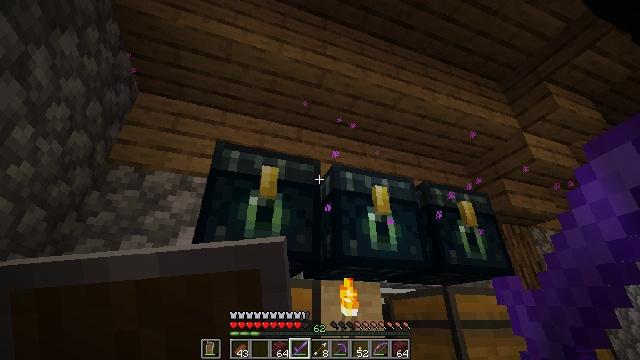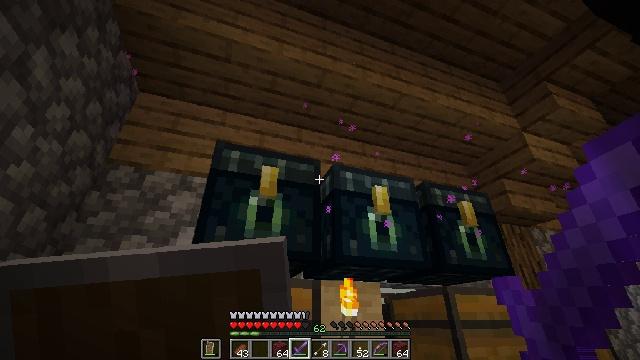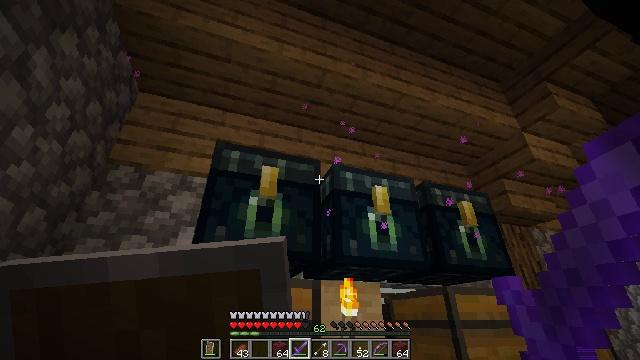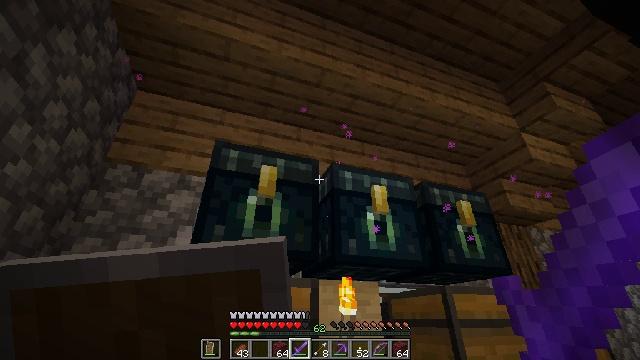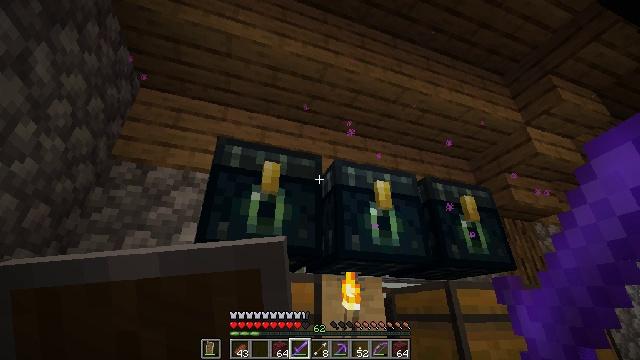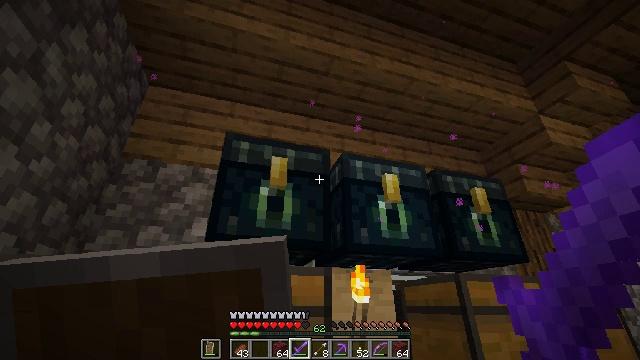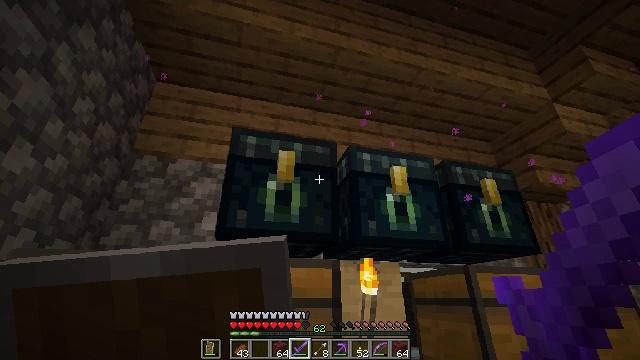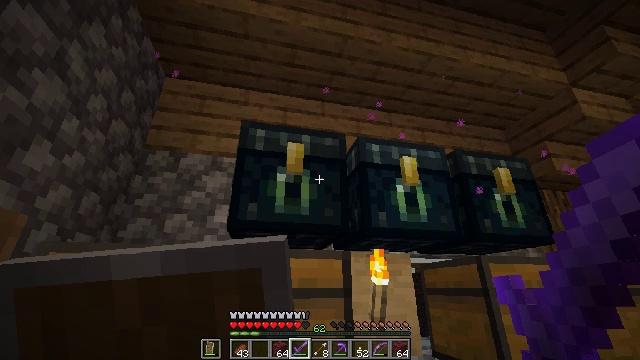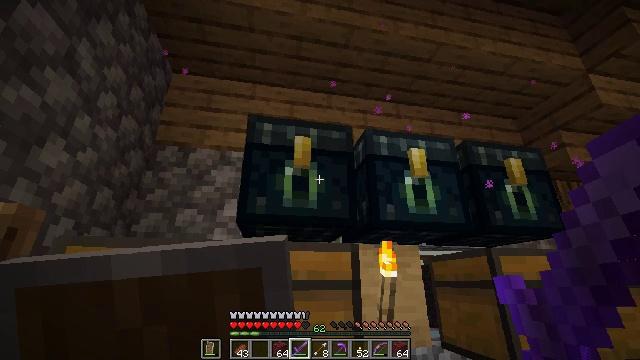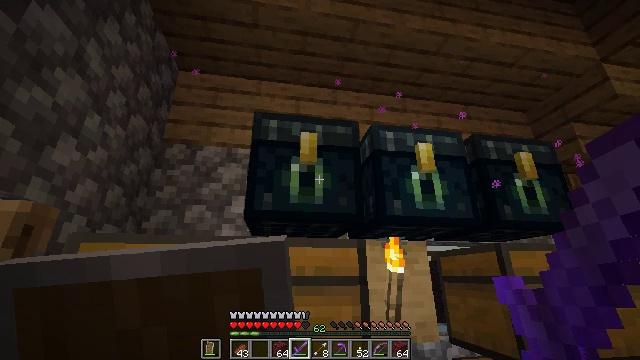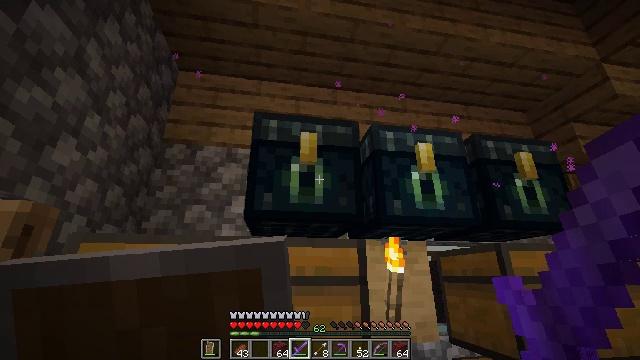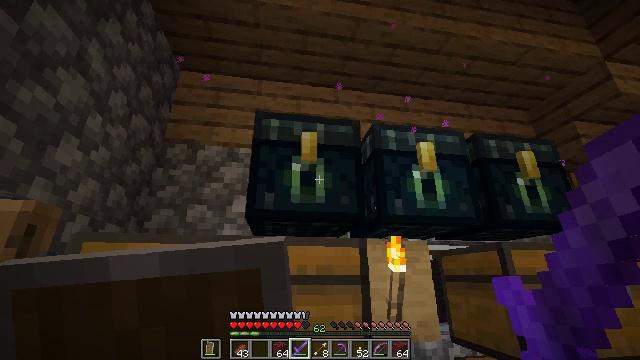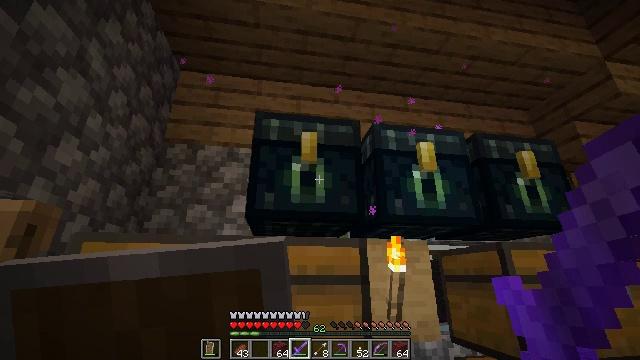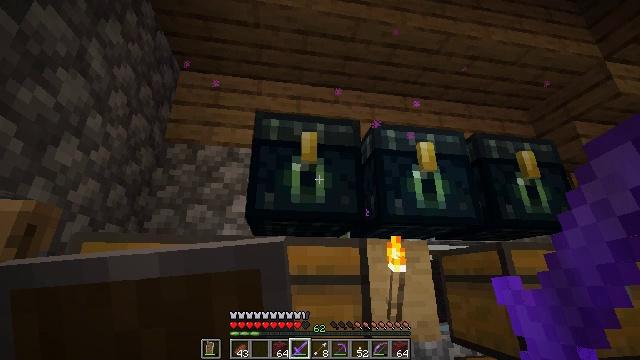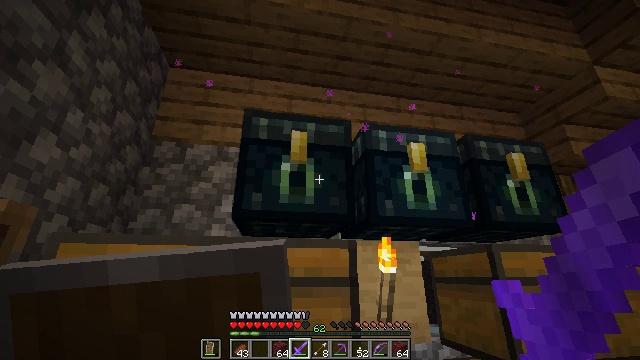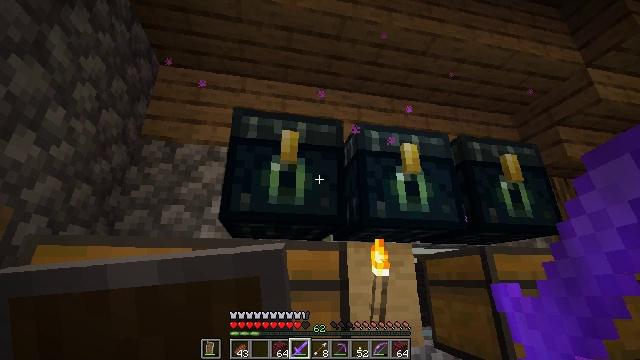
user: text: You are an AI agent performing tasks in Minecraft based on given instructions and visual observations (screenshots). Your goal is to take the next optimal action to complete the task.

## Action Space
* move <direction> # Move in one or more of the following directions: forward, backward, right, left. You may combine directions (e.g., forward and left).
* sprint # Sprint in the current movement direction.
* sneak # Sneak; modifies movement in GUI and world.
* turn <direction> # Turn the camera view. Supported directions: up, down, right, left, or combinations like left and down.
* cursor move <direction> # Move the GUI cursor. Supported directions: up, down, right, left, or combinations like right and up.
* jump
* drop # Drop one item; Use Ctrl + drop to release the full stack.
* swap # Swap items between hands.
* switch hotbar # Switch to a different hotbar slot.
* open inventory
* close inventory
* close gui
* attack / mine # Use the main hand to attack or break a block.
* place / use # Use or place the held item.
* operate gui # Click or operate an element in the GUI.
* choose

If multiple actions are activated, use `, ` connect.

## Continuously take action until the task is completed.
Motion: motion action
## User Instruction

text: Left click on the ender chest to mine.
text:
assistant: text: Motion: no_op
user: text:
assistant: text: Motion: no_op
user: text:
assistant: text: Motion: no_op
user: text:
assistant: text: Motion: no_op
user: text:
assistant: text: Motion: turn left and down
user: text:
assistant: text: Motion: turn left and down
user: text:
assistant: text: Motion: turn left and down
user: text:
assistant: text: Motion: turn left and down
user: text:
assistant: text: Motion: turn left
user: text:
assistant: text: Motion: no_op
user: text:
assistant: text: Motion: no_op
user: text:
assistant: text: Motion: no_op
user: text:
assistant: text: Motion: no_op
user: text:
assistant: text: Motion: move forward and move right, turn right
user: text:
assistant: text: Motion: move forward and move right
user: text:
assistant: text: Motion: move forward and move right
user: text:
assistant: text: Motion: no_op
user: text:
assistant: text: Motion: turn right
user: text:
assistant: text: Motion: turn right
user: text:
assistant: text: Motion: use / place
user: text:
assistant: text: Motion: use / place
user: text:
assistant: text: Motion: use / place
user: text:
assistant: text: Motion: no_op
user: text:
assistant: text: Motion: no_op
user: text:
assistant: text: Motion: no_op
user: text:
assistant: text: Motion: no_op
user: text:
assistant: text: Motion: no_op
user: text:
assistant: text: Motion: sneak
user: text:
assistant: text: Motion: sneak
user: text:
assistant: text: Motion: sneak